Question: Am trying to follow a paper called <URL>. That is, grouping the tuples/points into clusters and updating the centroids.
Am trying to implement the method mentioned in the above paper. Their proposed algorithm is this:

So my doubt is in the second step. I didn't understood what it is being done there! In the paper it says that, we group our data to wider intervals based on the value of 'e', so that later we could avoid iterating through the entire dataset. So, actually how we store it in that 'I' (intervals) ? Are we supposed to define a multidimensional array? It's not making sense to me(probably am dumb enough not to get the idea).
The next thing I have doubt is about the step 5. In there, 'Cw' is said to be the closest centroid of that point. But how do we figure that out? At first, we would be randomly assigning a point as the centroid. So, are we supposed to loop through the points and find out the 'Cw' (the closest centroid) before calculating the 'e' ?
The next doubt is on Step 6, which I guess will be able to understand after I get the idea about my previous question regarding Step2.
And the final doubt is regarding Step7. What does it mean by 'CjCj'' ? Distance between the previous centroid position to the updated centroid position ?
I have been brain storming about this since the whole day. Any clues would be highly appreciated. Thank you
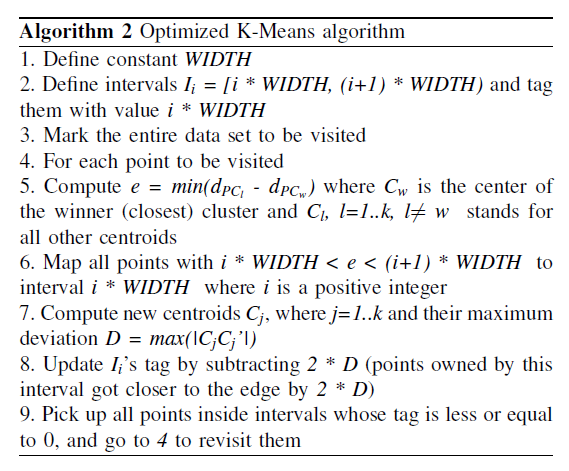
Answer: This algorithm revolves around the idea that points which are close to one cluster center and further away from all other cluster centers will stick to that cluster center. Thus, in subsequent iterations these points don't have to be compared to all cluster centers.
Imagine a point P which has distance 3 to its assigned cluster (i.e. that is the closest distance) and all other clusters are at least 8 or more away. Now, compute the new cluster centers. Let's say that the most any cluster center moved was 2 (that is the value of D in the algorithm, line 7).
You can now be sure that your point still belongs to the same cluster. This is easy to understand if you think about the worst case scenario: The assigned cluster could have moved away from the point so it could be at worst have a new distance of 3+2. The closest other cluster could have moved towards the point so its distance could be now 8-2. Therefore, you don't need to update that point.
Here's a picture:

# Your specific questions:
Step 2: Create Intervals into which you later put the points. In step 5 you'll create 'e' values. If e is 5, you'd put that point into the interval [4, 6) (if you'd have that interval).
Step 5: Compute the distance of the point to all clusters. The closest cluster is 'Cw'. If the next closest cluster is 'C3' than 'e = C3 - Cw'. I'd call 'e' the safety margin. It gives you the maximal distance a cluster can move before assignments might switch.
Step 6: explained with step 2.
Step 7: 'CjCj'' is the distance that 'Cj' moved when it was updated.
Step 7 & 8: These are done as part of the for loop. (In Step 9 they say "go back to 4").
Step 9: Continue the loop with all points that might have changed clusters.
# More general
This algorithm assumes that you know k-means. I believe this is a very fair assumption. It is not very explicit when to terminate and how to initialise the algorithm. Both of these facts I'd consider common knowledge.
- -